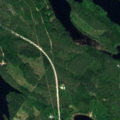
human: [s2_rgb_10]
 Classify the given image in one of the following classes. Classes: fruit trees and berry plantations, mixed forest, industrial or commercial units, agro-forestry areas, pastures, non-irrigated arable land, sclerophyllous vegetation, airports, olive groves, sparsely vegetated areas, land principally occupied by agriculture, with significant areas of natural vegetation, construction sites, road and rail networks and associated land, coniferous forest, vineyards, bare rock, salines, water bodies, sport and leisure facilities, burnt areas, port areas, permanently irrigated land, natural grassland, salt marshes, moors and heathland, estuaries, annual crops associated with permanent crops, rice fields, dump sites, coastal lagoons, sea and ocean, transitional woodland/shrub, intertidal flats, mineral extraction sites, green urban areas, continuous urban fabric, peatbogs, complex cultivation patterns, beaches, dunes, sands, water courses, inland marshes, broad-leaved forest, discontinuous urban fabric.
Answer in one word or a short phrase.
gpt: coniferous forest, mixed forest, transitional woodland/shrub, water bodies